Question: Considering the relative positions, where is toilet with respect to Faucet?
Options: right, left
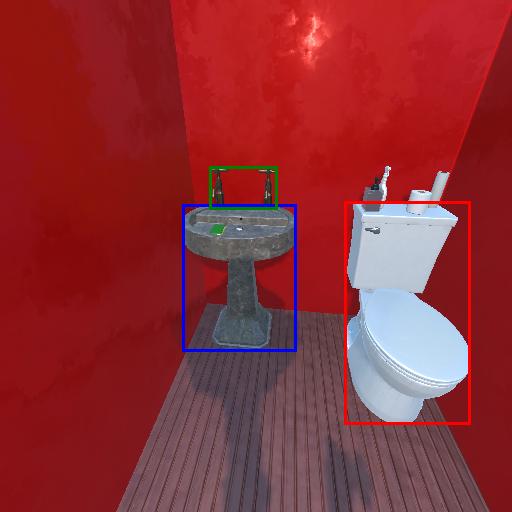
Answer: right